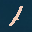
Label: 1